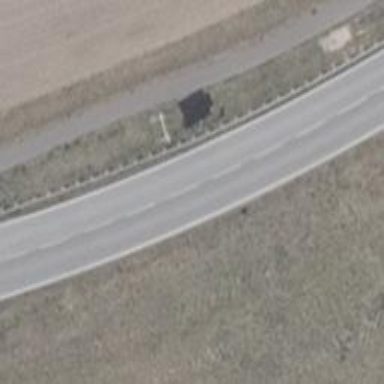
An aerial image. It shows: Primary road with asphalt surface.